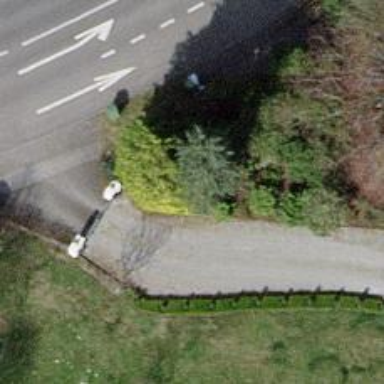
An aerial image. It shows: Evergreen needle-leaved tree.